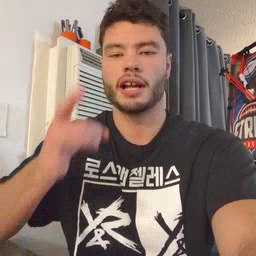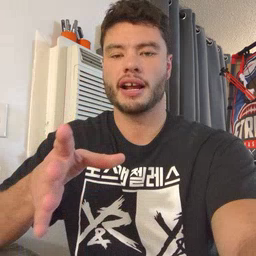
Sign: hate